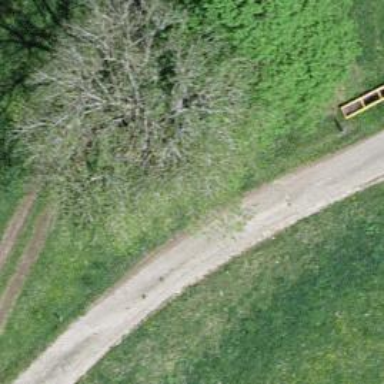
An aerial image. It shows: Path.